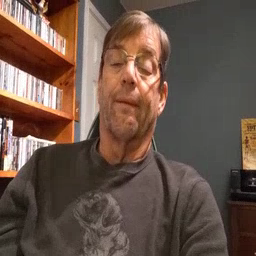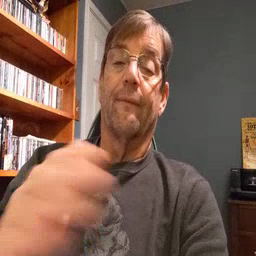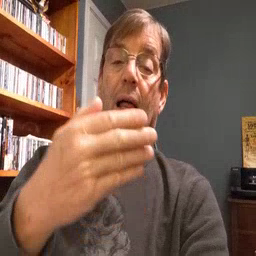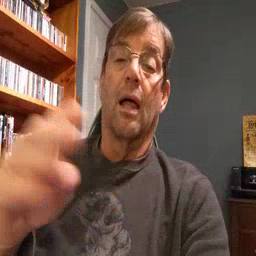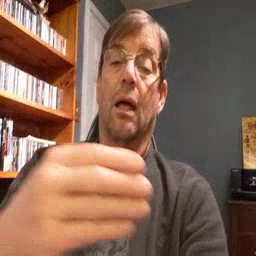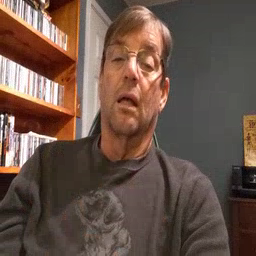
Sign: flag